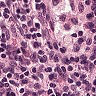
Metastatic tissue present: no